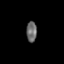
Tissue: skin
Cell type: Epithelial cells
Senescence score: 0.275
Nuclear area (px): 208
Mean DAPI intensity: 106.9375